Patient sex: F
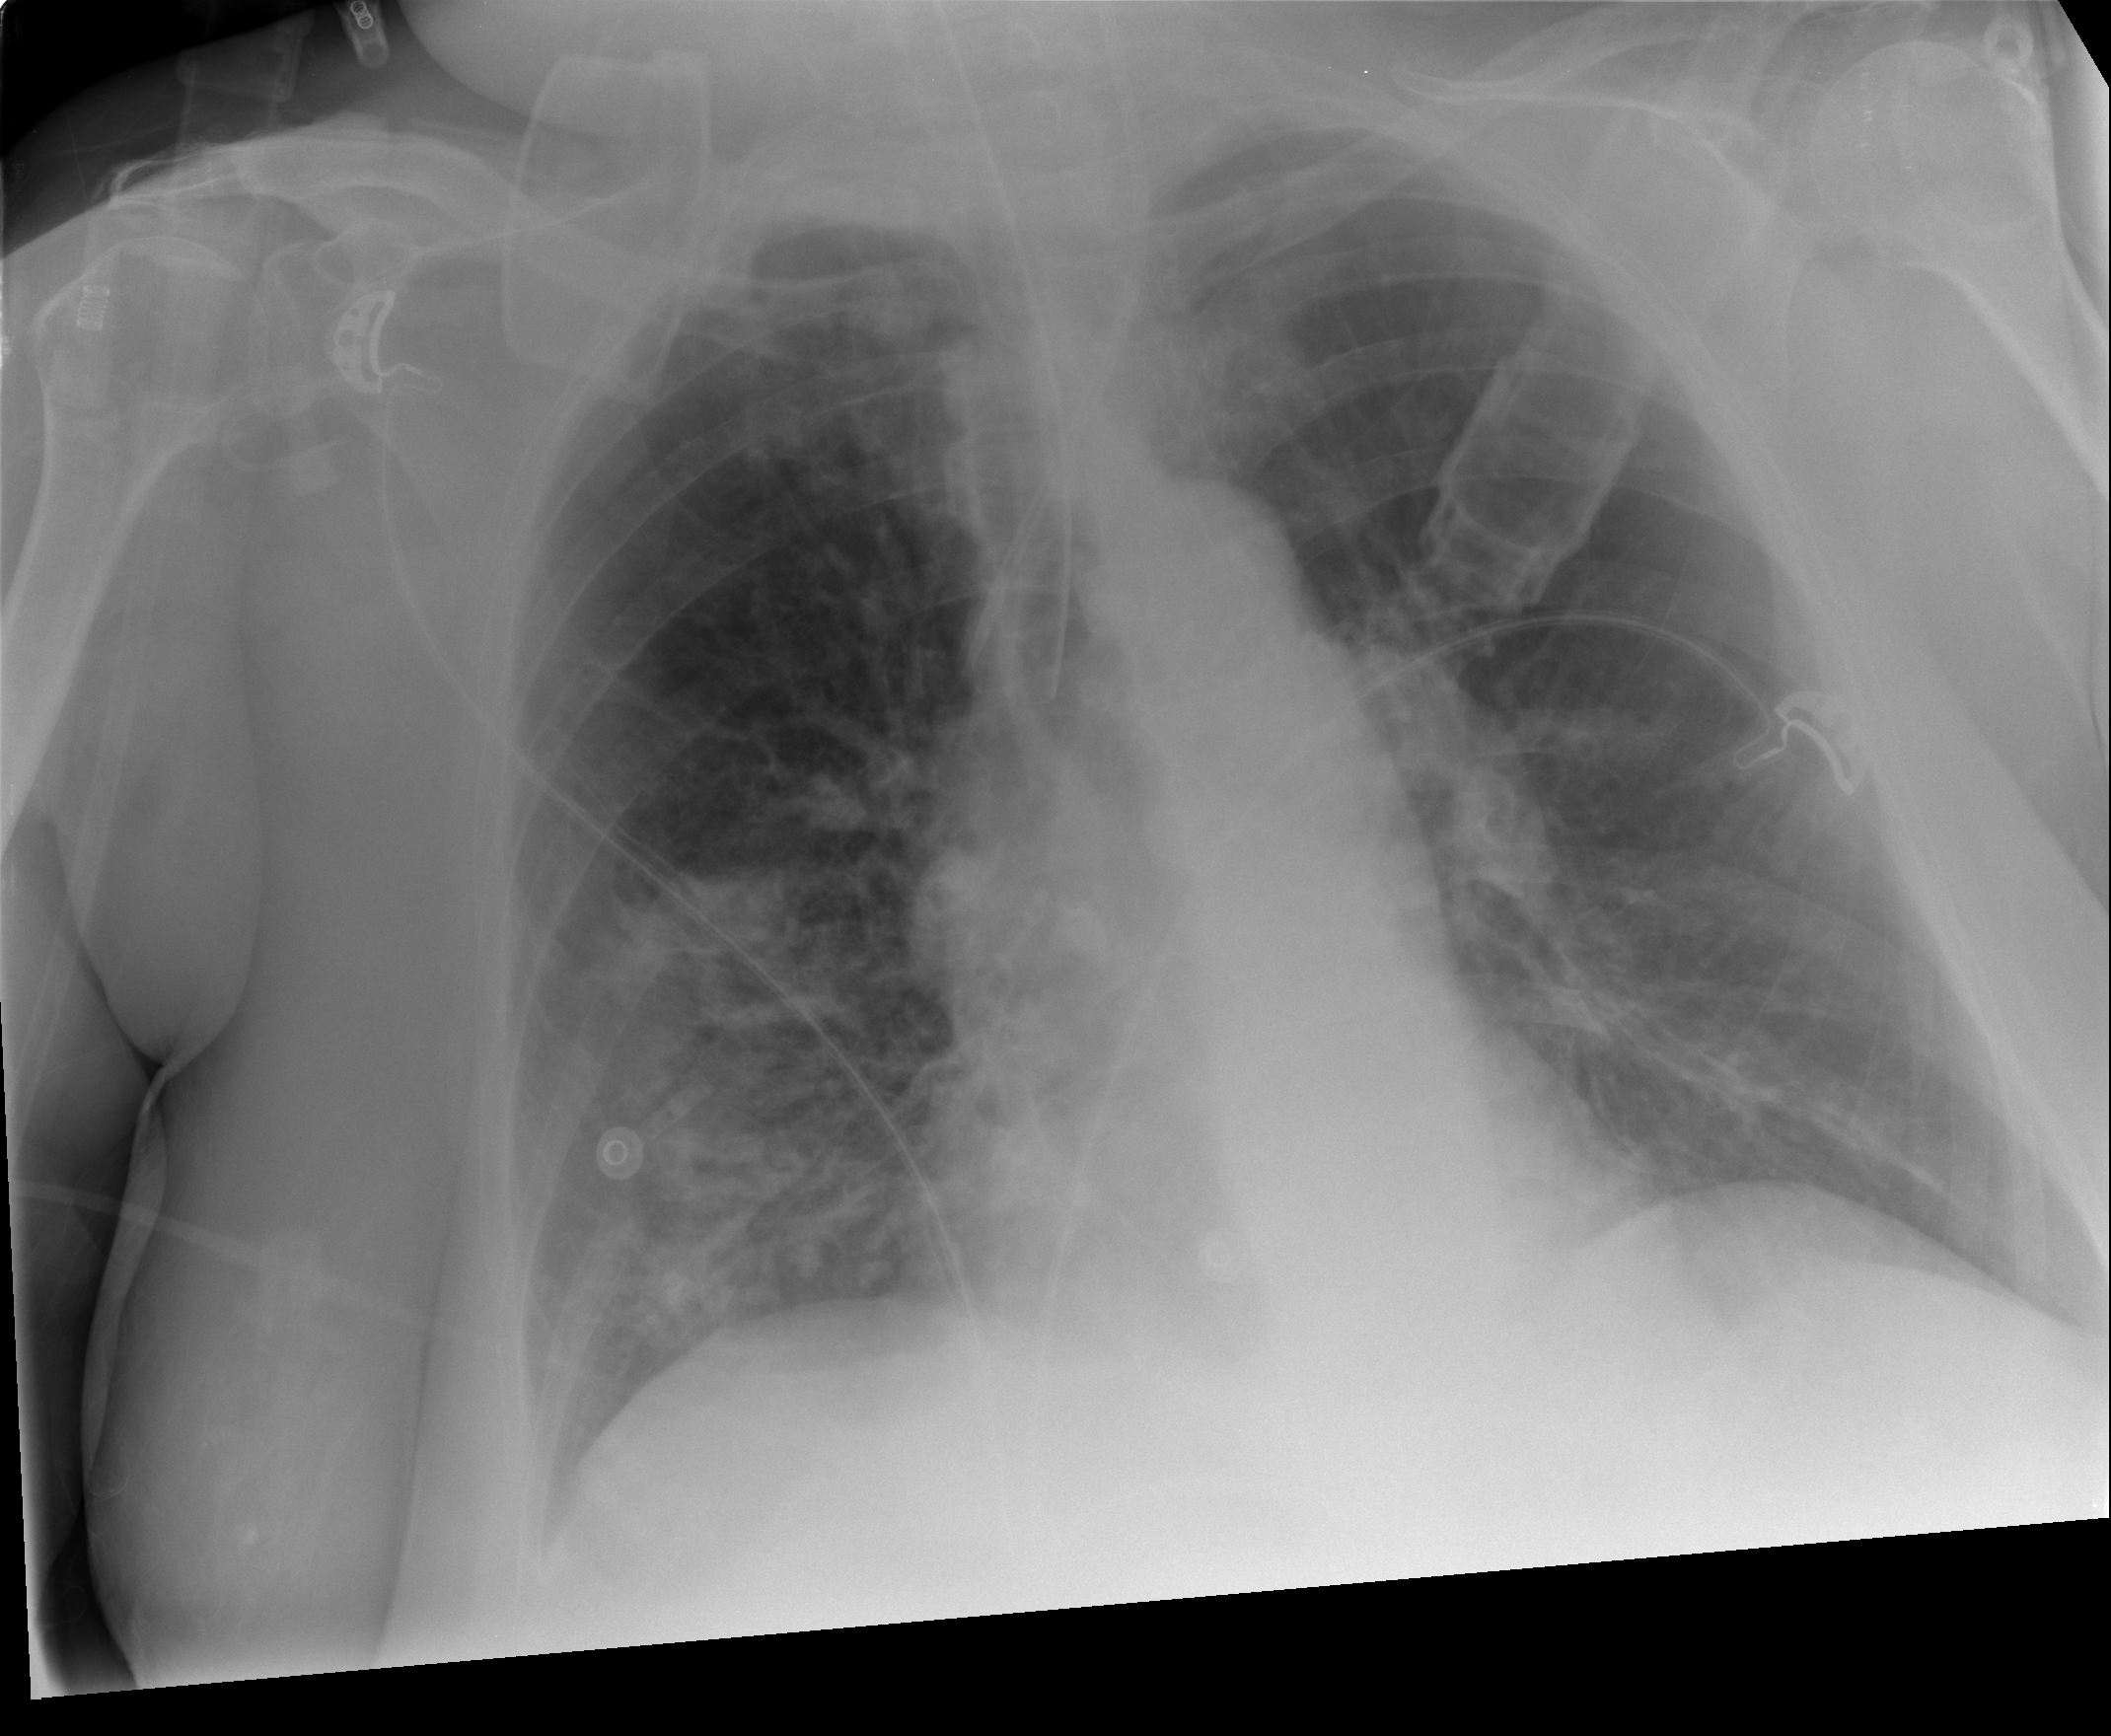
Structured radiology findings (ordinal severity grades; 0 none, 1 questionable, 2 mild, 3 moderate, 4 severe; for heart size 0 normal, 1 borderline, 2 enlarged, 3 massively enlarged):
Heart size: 0
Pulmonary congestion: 2
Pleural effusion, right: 0
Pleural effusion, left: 0
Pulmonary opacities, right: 2
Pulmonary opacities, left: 1
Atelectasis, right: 2
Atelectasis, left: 2